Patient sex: M
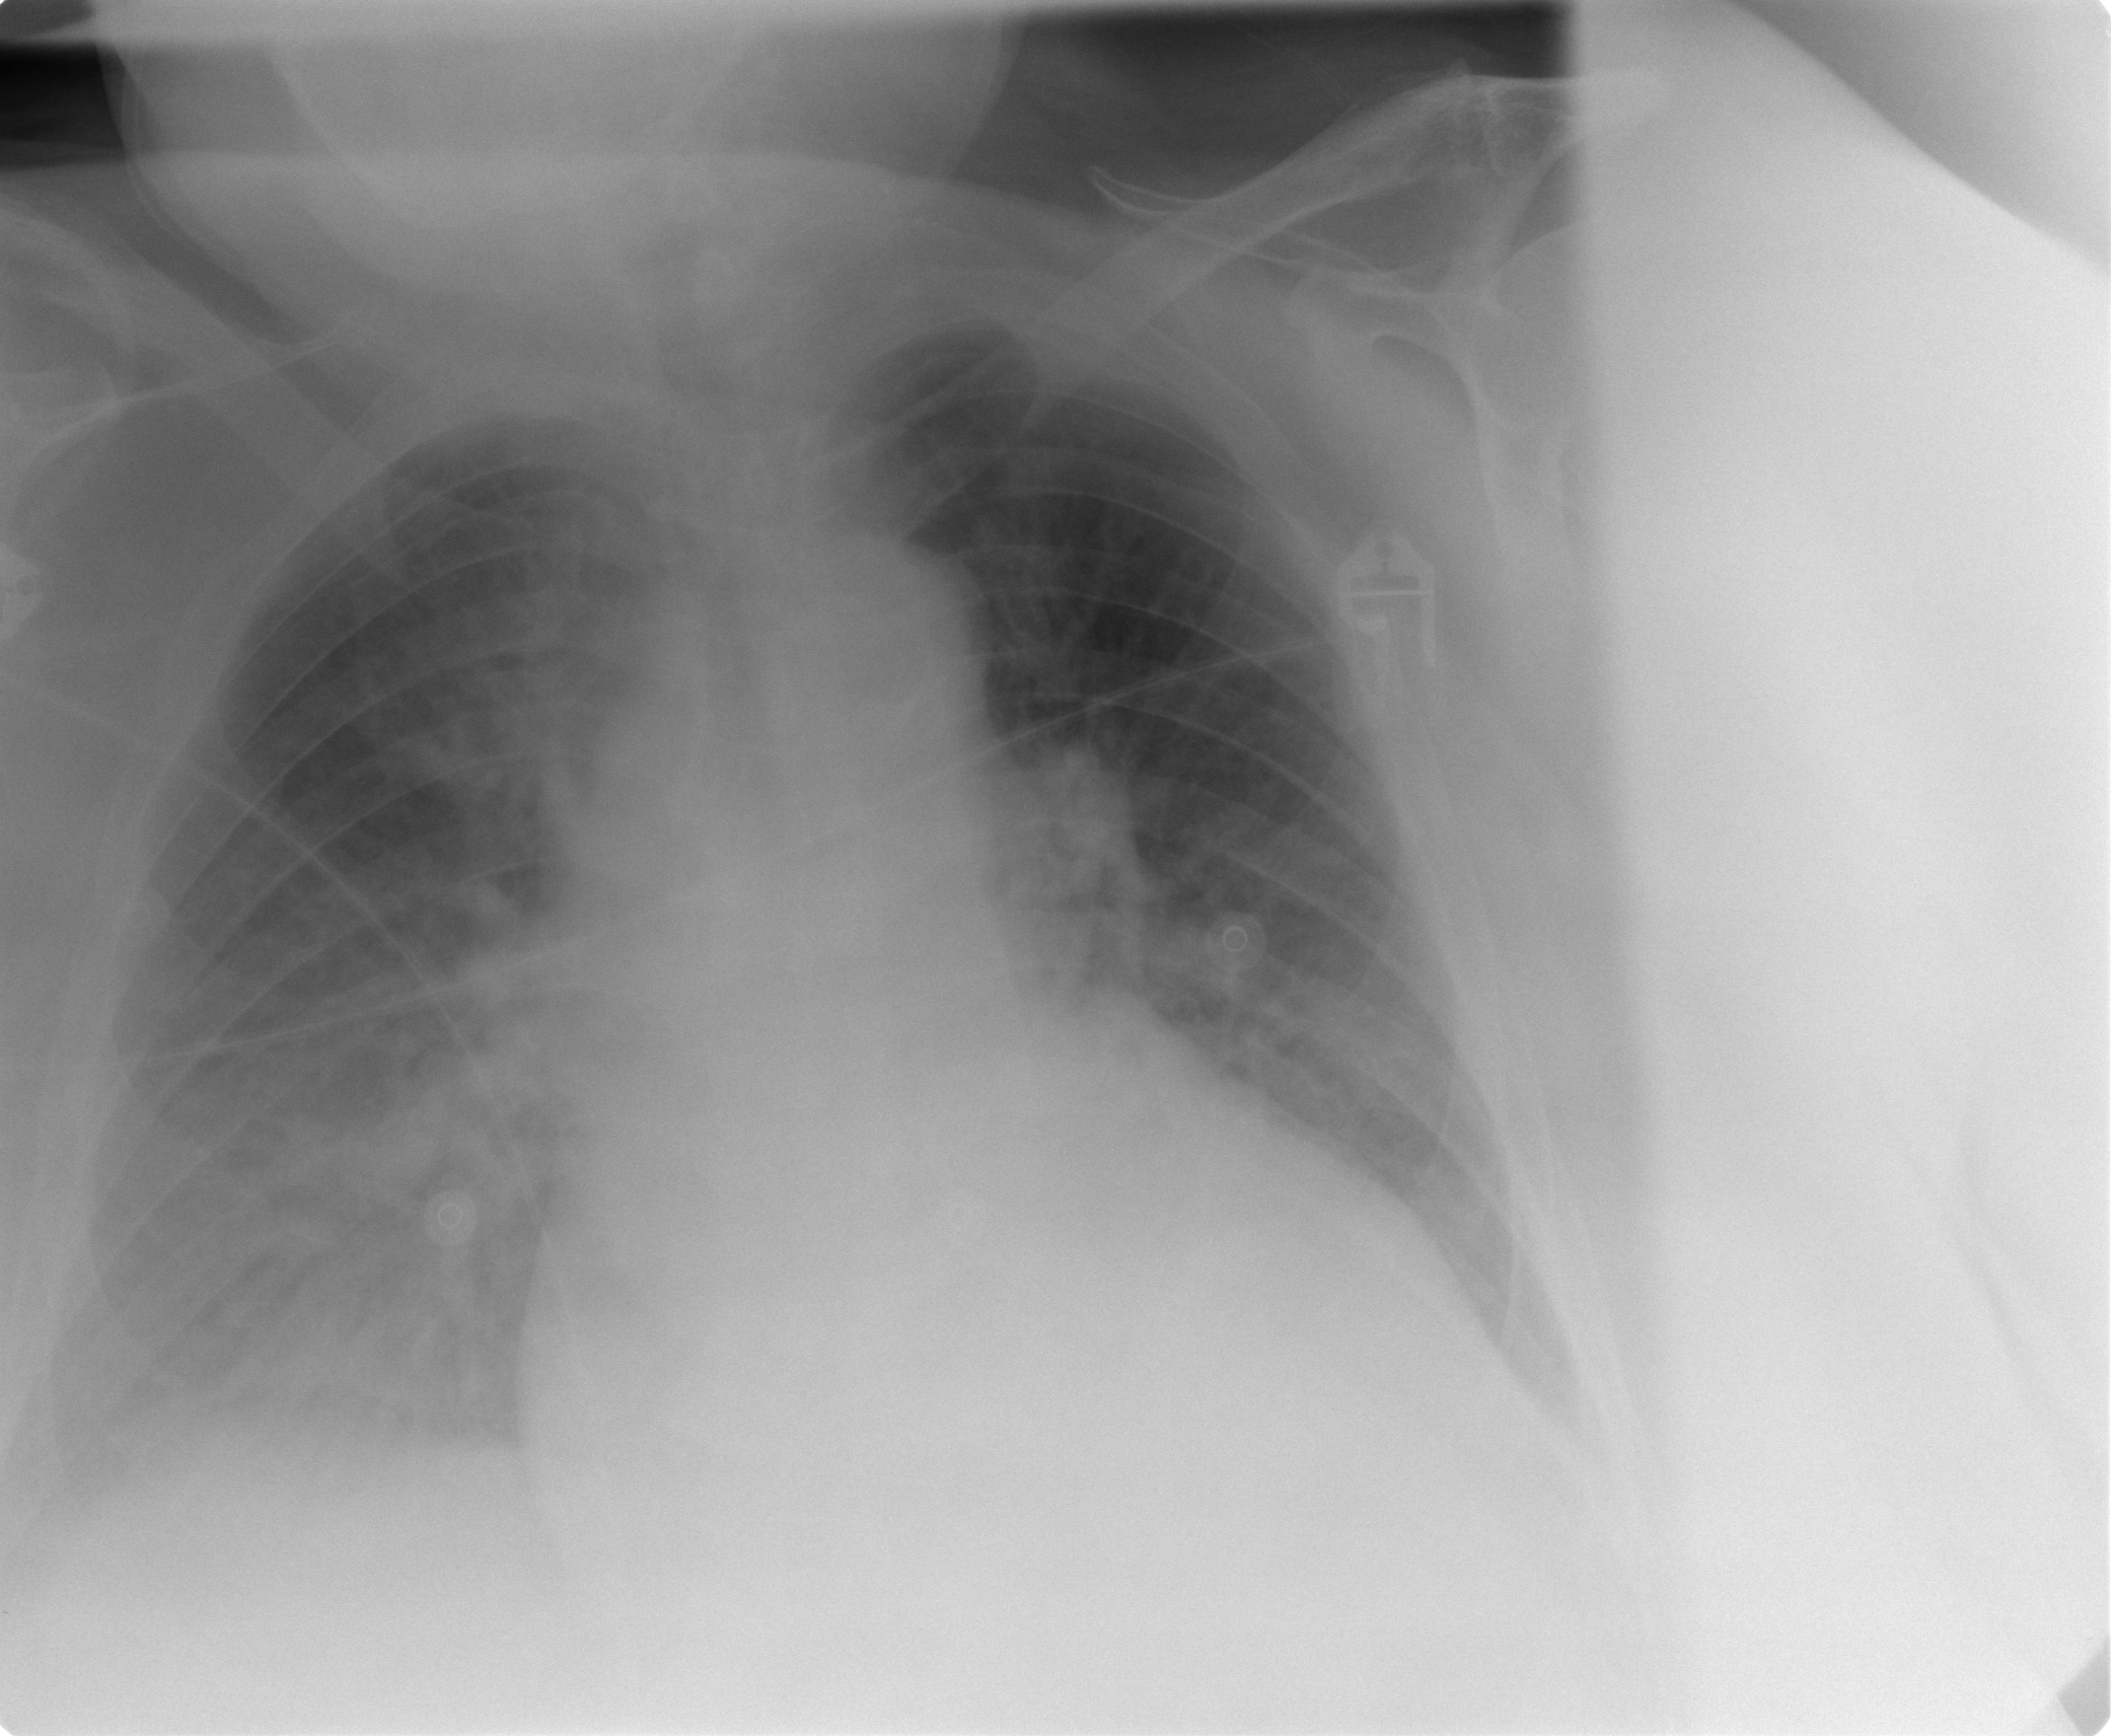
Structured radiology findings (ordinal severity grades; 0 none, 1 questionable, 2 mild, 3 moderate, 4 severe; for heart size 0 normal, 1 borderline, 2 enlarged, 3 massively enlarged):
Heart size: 2
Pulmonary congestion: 3
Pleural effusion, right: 3
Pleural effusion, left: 2
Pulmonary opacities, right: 3
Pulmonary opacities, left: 0
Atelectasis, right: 2
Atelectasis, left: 2